Question: I have data something like this:
'''
# c1 c2 c3
23 b 323
23 g 54
23 a 11
23 c 1
23 d 0
23 e 397
23 f 40
24 b 23
24 g 24
24 a 113
24 c 12
24 d 10
24 e 7
24 f 50
'''
I need to plot with c1 on x-axis (23,24), c3 on y-axis for different values of c2 i.e, multiple graphs with different colors for each value of c2.

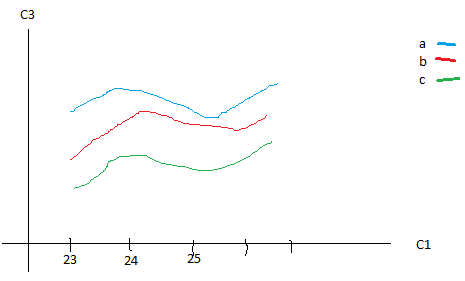
Answer: In general, you must do the filtering outside of gnuplot, in order to have lines connecting the filtered points.
If you know all values which can appear in the second column, you can use the solution given in <URL>.
If you don't know the possible values, you can extract them with
'''
c2s = system("awk '!/^#/ { print $2 }' test.dat | sort | uniq")
'''
and then plot them with
'''
plot for [c2 in c2s] sprintf('< grep ''%s'' test.dat', c2) using 1:3 with lines title c2
'''